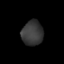
Tissue: lung
Cell type: Endothelial cells
Senescence score: 0.5702
Nuclear area (px): 519
Mean DAPI intensity: 56.237